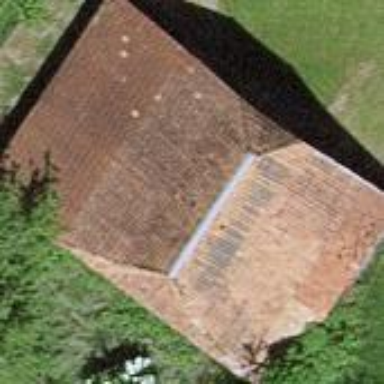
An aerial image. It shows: Barn.